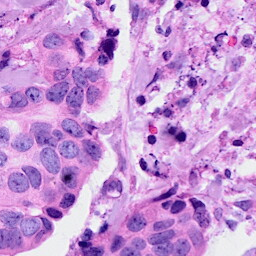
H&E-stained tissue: Breast